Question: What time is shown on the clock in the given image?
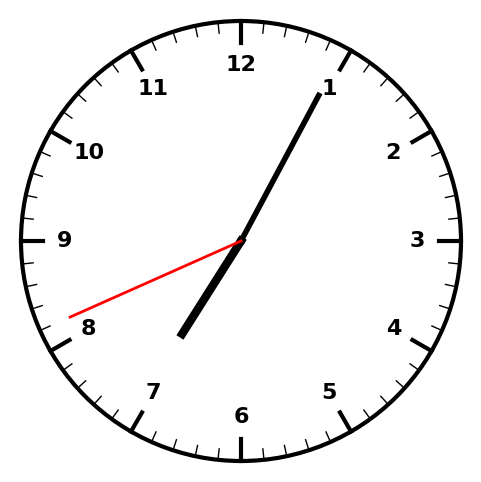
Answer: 07:04:41